Aerial crown-view tile of a tropical tree (Barro Colorado Island, Panama), acquired 20250512:
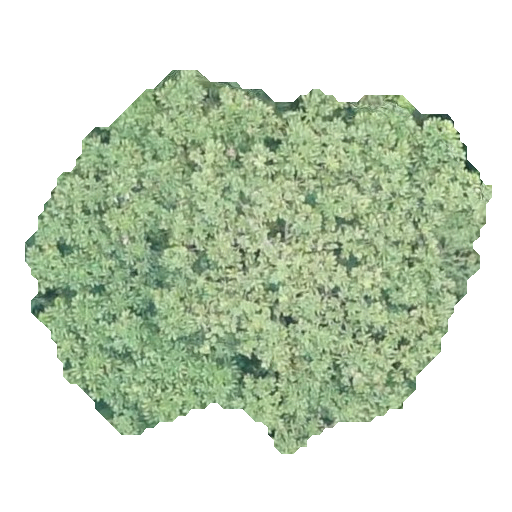
Species: Cecropia insignis
GBIF accepted scientific name: Cecropia insignis
Crown area: 187.137 m²